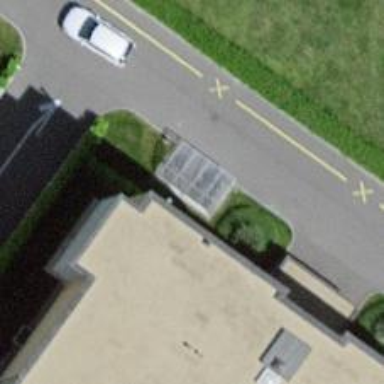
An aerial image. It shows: Bicycle parking area.